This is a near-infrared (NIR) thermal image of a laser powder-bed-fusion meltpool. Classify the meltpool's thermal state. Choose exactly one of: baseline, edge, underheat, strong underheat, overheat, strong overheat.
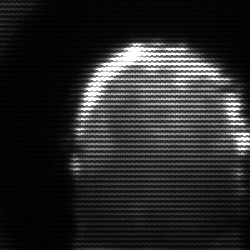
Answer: baseline